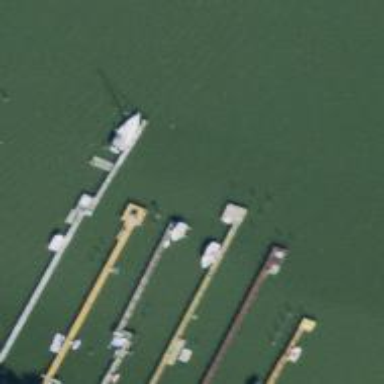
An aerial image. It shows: Man-made pier.